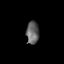
Tissue: prostate
Cell type: Myeloid cells
Senescence score: 0.7393
Nuclear area (px): 287
Mean DAPI intensity: 98.118